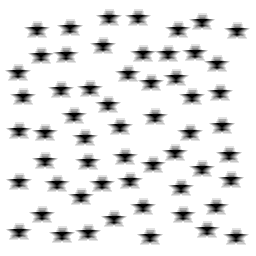
Squares: 0
Triangles: 0
Stars: 57
Total shapes: 57